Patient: sex F, age 46
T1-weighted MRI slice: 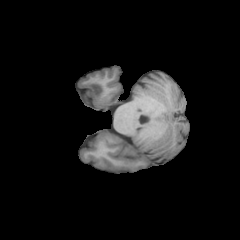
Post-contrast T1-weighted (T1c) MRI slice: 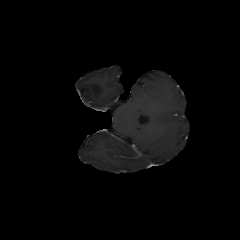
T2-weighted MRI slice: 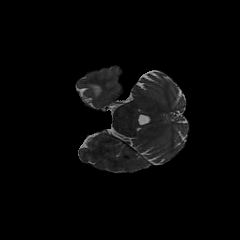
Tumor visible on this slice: yes
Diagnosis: Astrocytoma, IDH-mutant
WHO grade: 2